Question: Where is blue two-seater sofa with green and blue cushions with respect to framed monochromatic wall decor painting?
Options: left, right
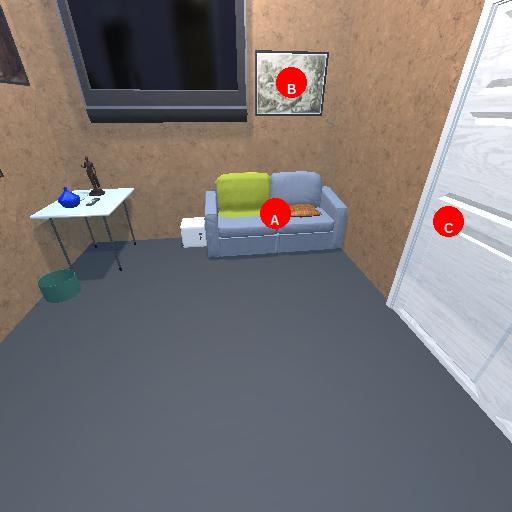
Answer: left